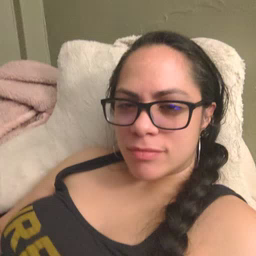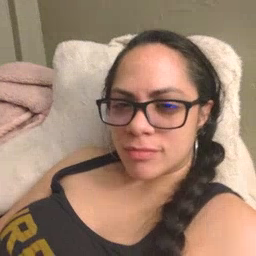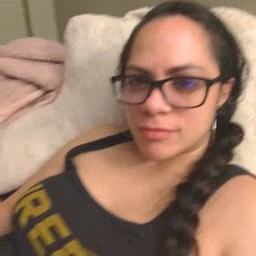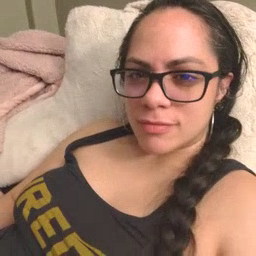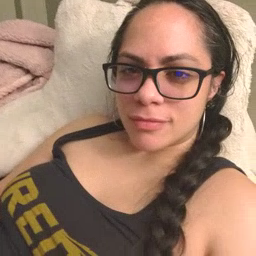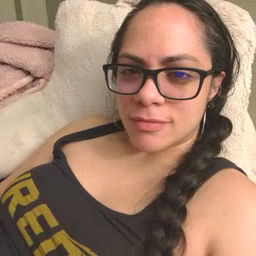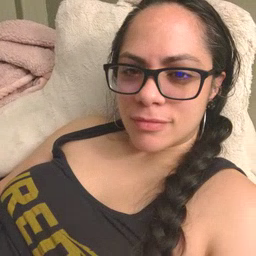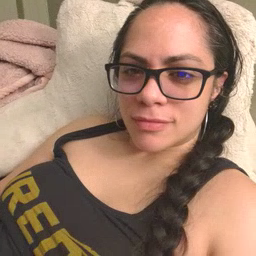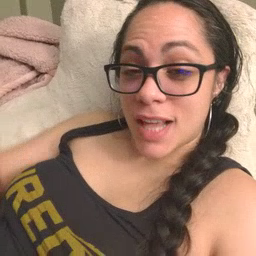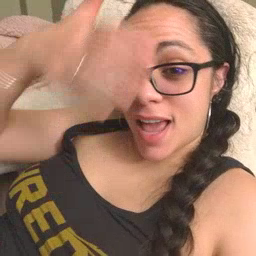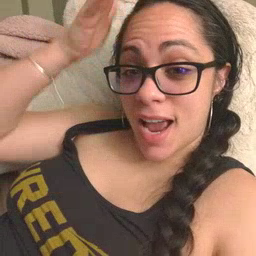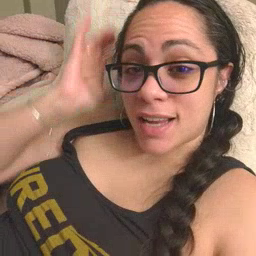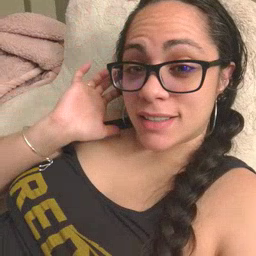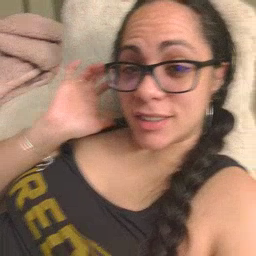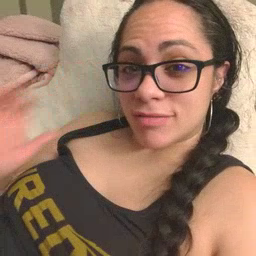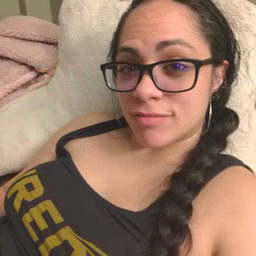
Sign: lion